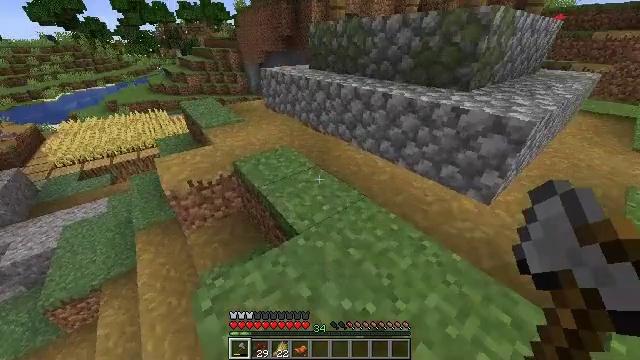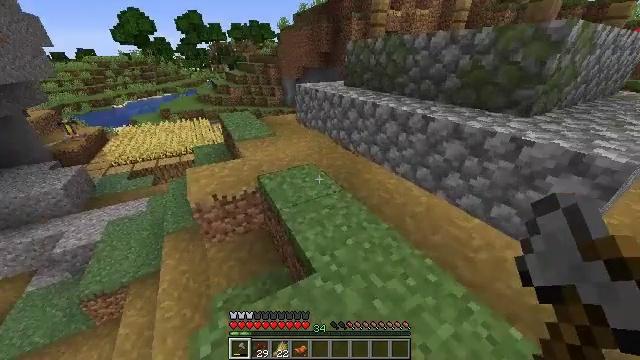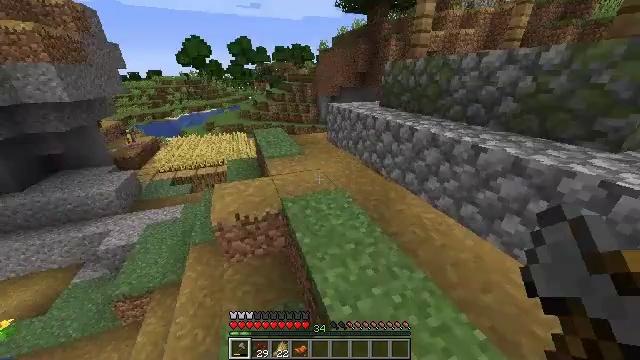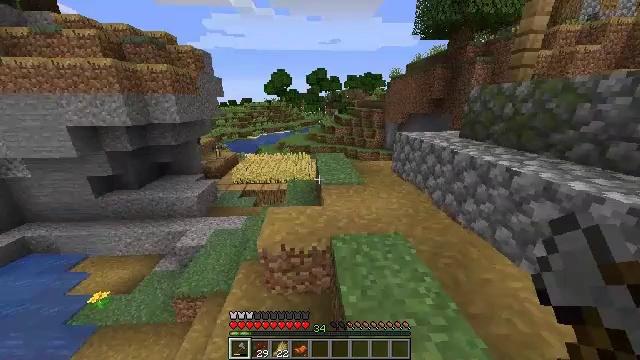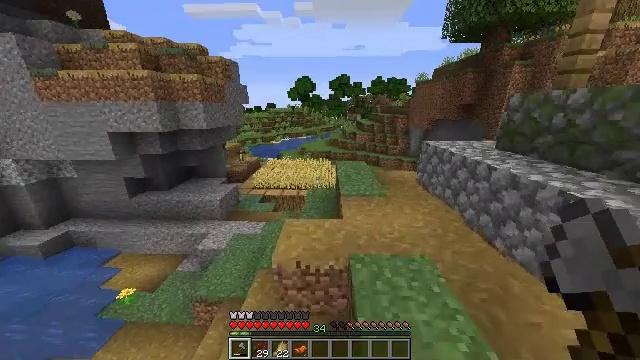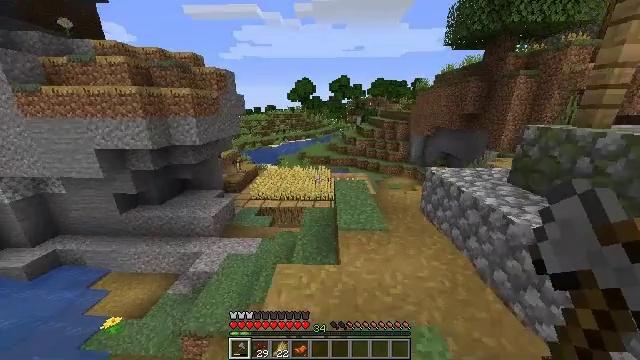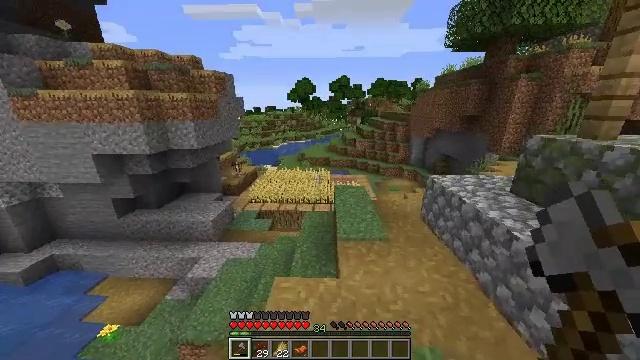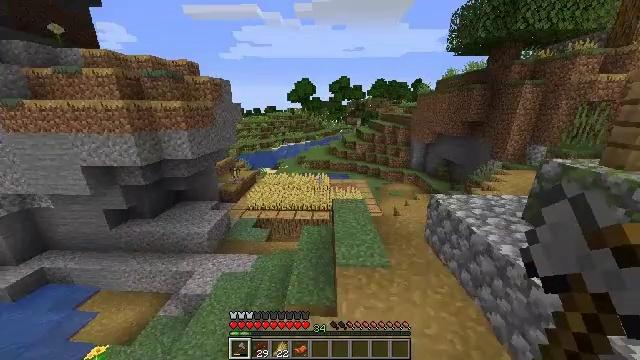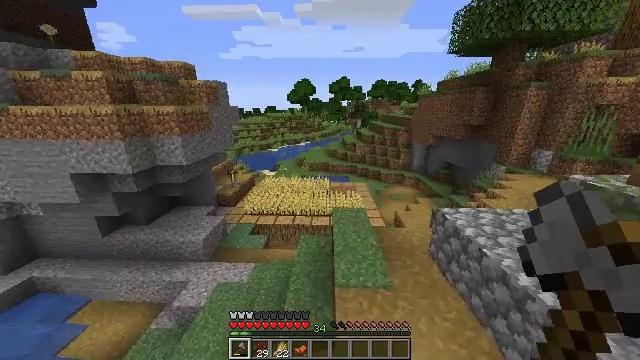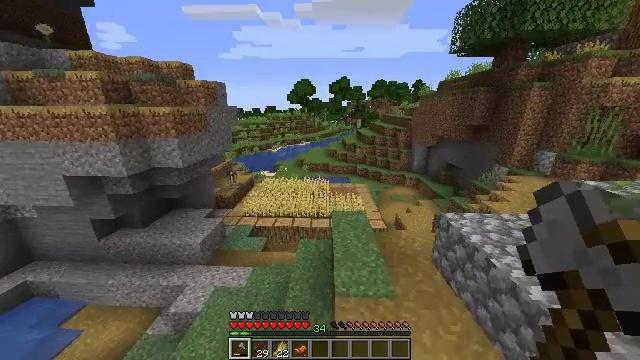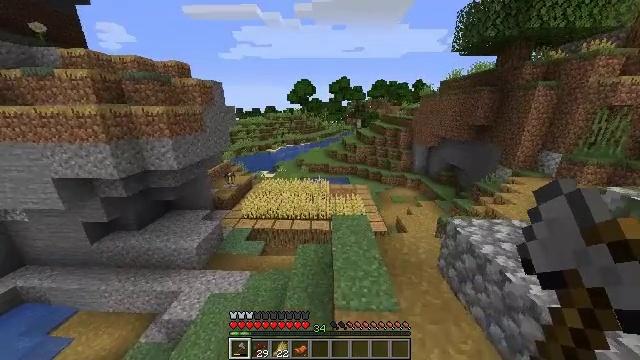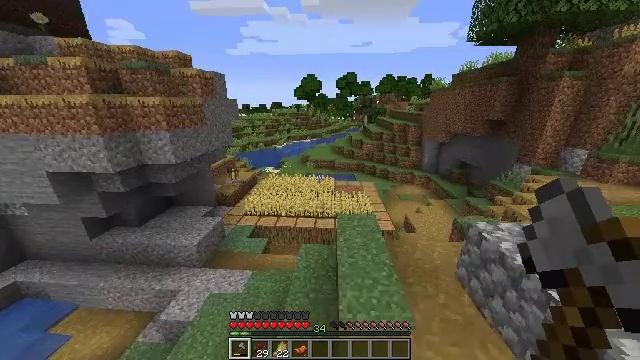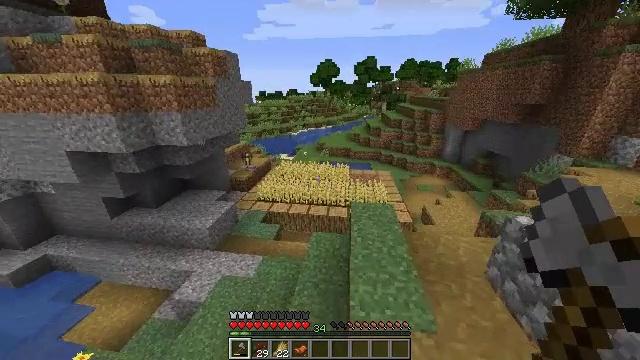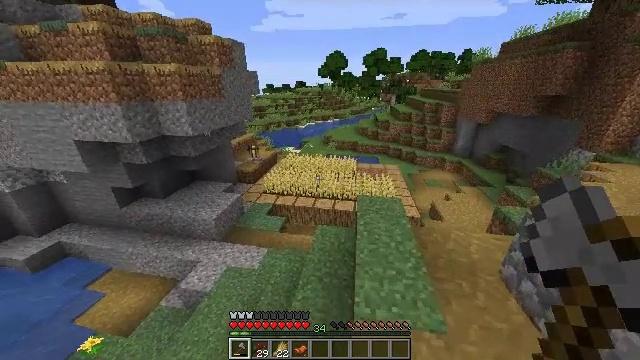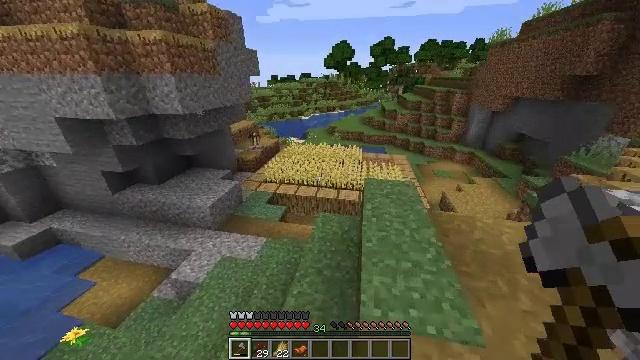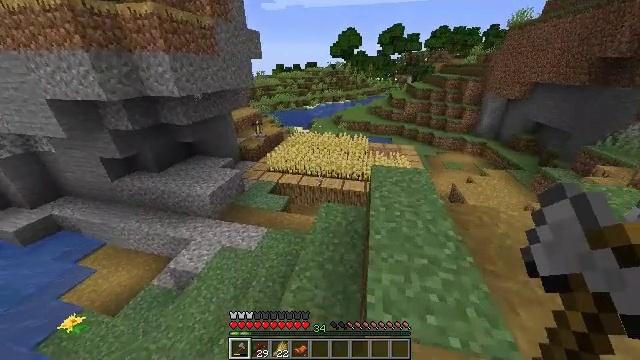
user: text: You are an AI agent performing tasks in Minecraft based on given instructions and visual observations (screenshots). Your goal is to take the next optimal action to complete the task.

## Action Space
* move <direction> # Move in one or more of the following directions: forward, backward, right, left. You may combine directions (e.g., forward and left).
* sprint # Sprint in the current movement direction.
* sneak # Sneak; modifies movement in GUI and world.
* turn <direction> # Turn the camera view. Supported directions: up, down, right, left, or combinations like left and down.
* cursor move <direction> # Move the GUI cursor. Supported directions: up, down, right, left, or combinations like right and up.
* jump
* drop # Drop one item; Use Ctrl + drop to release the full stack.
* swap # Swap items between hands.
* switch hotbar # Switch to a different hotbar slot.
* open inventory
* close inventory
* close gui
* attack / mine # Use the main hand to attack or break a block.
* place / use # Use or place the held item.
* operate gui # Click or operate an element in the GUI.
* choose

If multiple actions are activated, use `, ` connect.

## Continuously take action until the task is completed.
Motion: motion action
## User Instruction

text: Gather wheat by left-clicking on it.
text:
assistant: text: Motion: move forward, turn left and up
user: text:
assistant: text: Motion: move forward, turn left and up
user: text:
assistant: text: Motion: move forward, turn left and up
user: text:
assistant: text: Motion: move forward, turn left and up, jump
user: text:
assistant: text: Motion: move forward, jump
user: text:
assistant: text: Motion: move forward, jump
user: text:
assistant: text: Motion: move forward, jump
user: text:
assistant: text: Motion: move forward
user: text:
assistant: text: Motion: move forward
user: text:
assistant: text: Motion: move forward
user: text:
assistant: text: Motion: move forward, turn left
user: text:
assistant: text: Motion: move forward, turn left and down
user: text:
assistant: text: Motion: move forward, turn left and down
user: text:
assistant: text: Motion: move forward, turn left and down
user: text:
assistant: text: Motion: move forward, turn left and down
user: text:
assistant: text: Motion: move forward, turn down
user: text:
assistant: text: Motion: move forward
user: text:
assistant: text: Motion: move forward
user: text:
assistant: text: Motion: move forward
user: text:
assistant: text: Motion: move forward
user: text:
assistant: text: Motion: move forward
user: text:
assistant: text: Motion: move forward, turn right and down
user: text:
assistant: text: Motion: move forward, turn right and down
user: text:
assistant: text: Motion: move forward, turn right and down
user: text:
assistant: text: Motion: move forward
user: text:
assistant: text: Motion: move forward
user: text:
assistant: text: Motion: move forward, turn right and down
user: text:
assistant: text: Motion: move forward, turn right and down
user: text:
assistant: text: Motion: move forward, turn right
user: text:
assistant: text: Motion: move forward, turn right and down